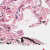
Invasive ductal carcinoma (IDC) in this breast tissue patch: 0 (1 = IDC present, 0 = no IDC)